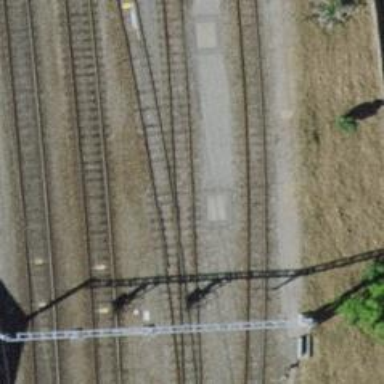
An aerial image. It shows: Narrow gauge railway siding with one track. The railway line is electrified with contact line.